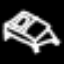
Label: bed